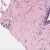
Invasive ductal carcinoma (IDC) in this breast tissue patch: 0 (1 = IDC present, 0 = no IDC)